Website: macys
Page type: customer-info-address
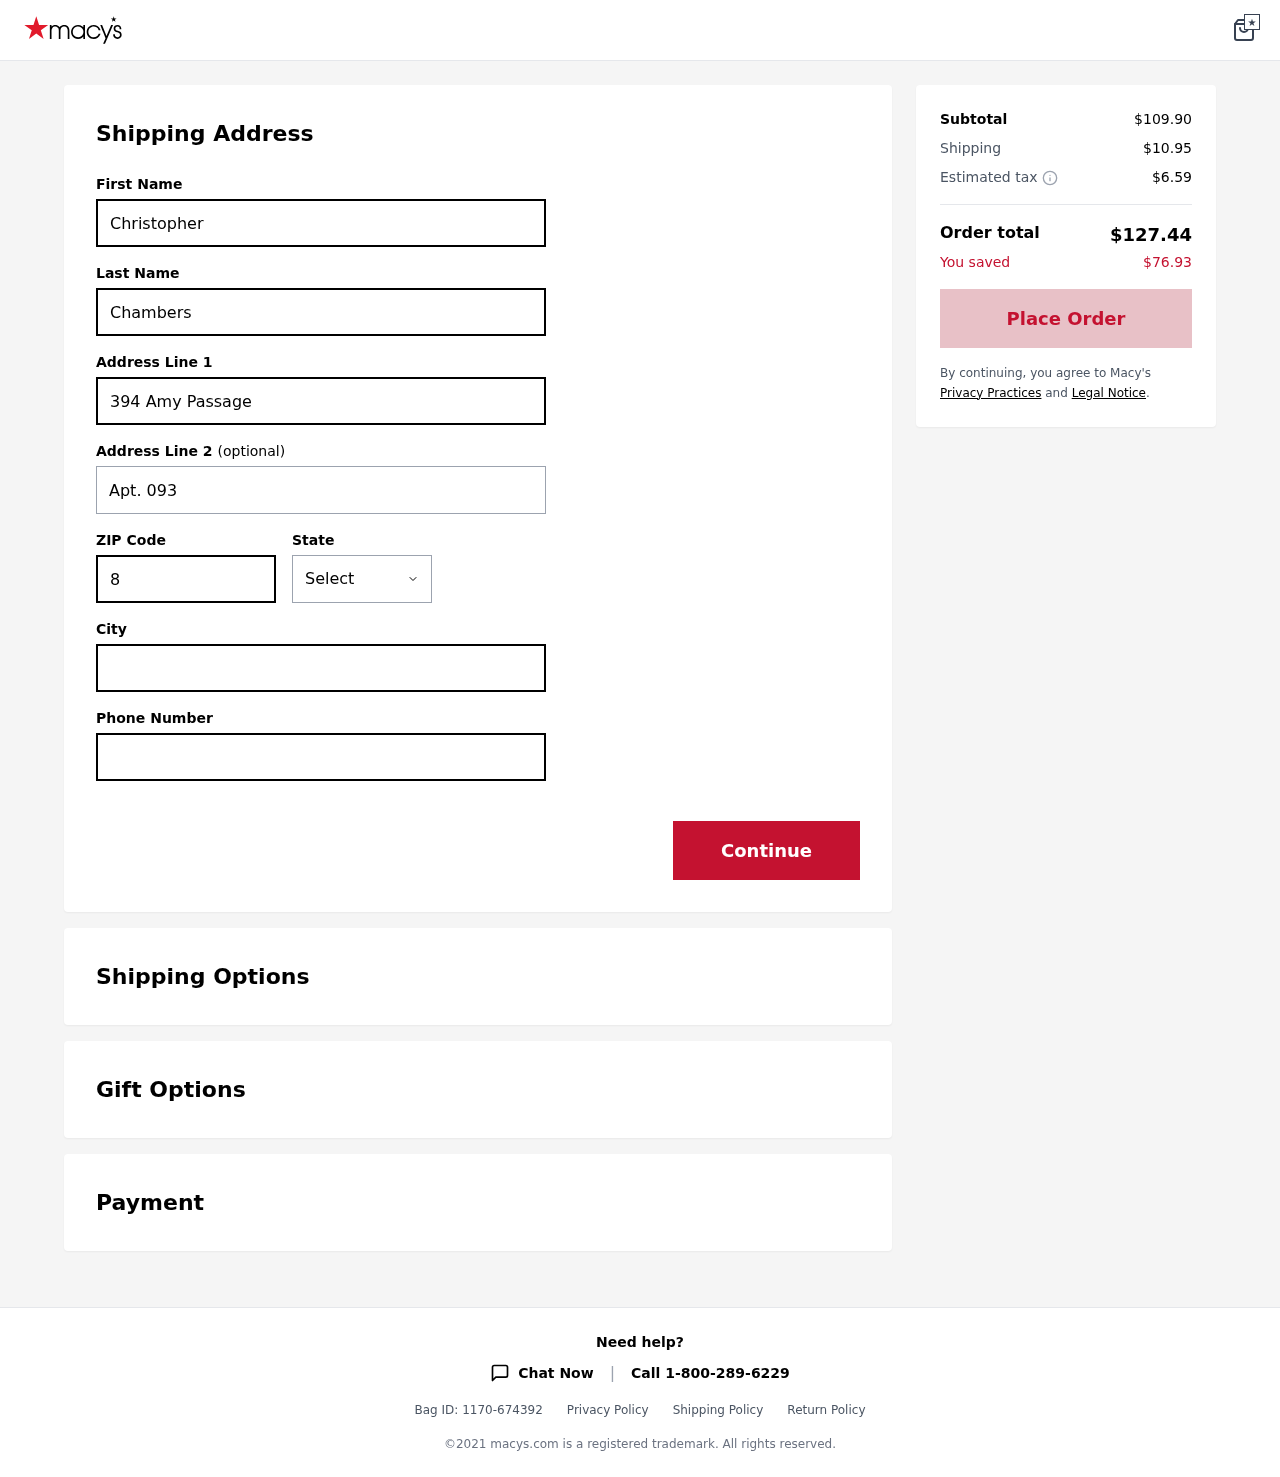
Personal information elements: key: PII_CITY
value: Russellbury
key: PII_FIRSTNAME
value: Christopher
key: PII_LASTNAME
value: Chambers
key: PII_PHONE
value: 3212750252
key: PII_POSTCODE
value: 87298
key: PII_STATE
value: Texas
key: PII_STREET
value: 394 Amy Passage
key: PII_STREET2
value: Apt. 093
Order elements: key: ORDER_SUBTOTAL
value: $109.90
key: ORDER_SHIPPING_COST
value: $10.95
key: ORDER_TAX
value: $6.59
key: ORDER_TOTAL
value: $127.44
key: ORDER_SAVINGS
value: $76.93